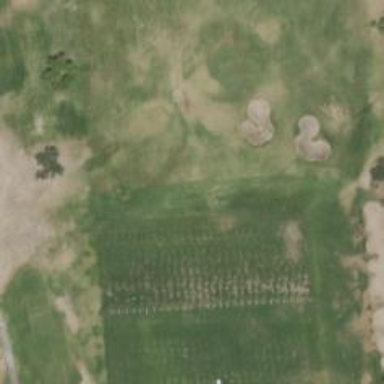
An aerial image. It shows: Grassy area designated for driving range golf.